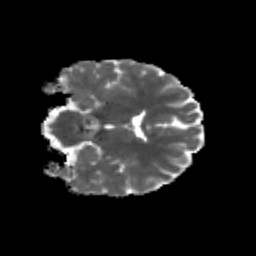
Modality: MD
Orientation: coronal
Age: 23
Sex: male
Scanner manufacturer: siemens
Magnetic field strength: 3 T
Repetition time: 3.5 s
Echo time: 0.113 s